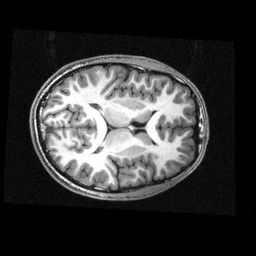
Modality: T1w
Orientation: axial
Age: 21
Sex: male